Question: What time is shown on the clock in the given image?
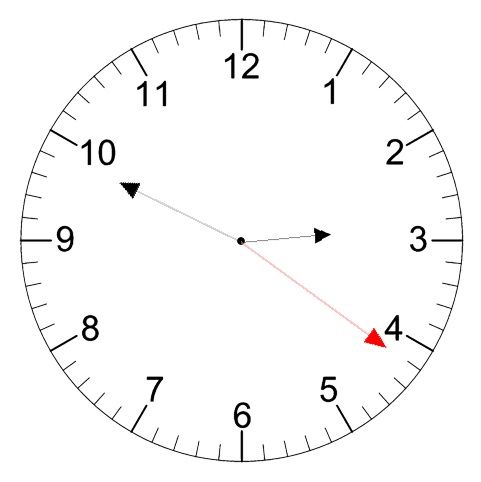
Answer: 02:49:21